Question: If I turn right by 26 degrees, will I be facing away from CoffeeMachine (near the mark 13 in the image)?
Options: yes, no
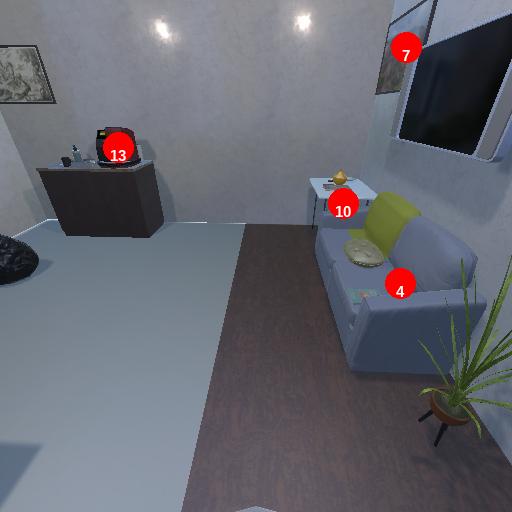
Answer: yes